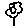
Label: flower